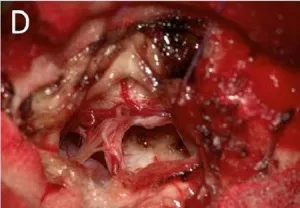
The vascular tumor base was bipolar coagulated and resected in total so that finally a Simpson. II resection was achieved (D).
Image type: medical_photograph (other_medical_photograph)